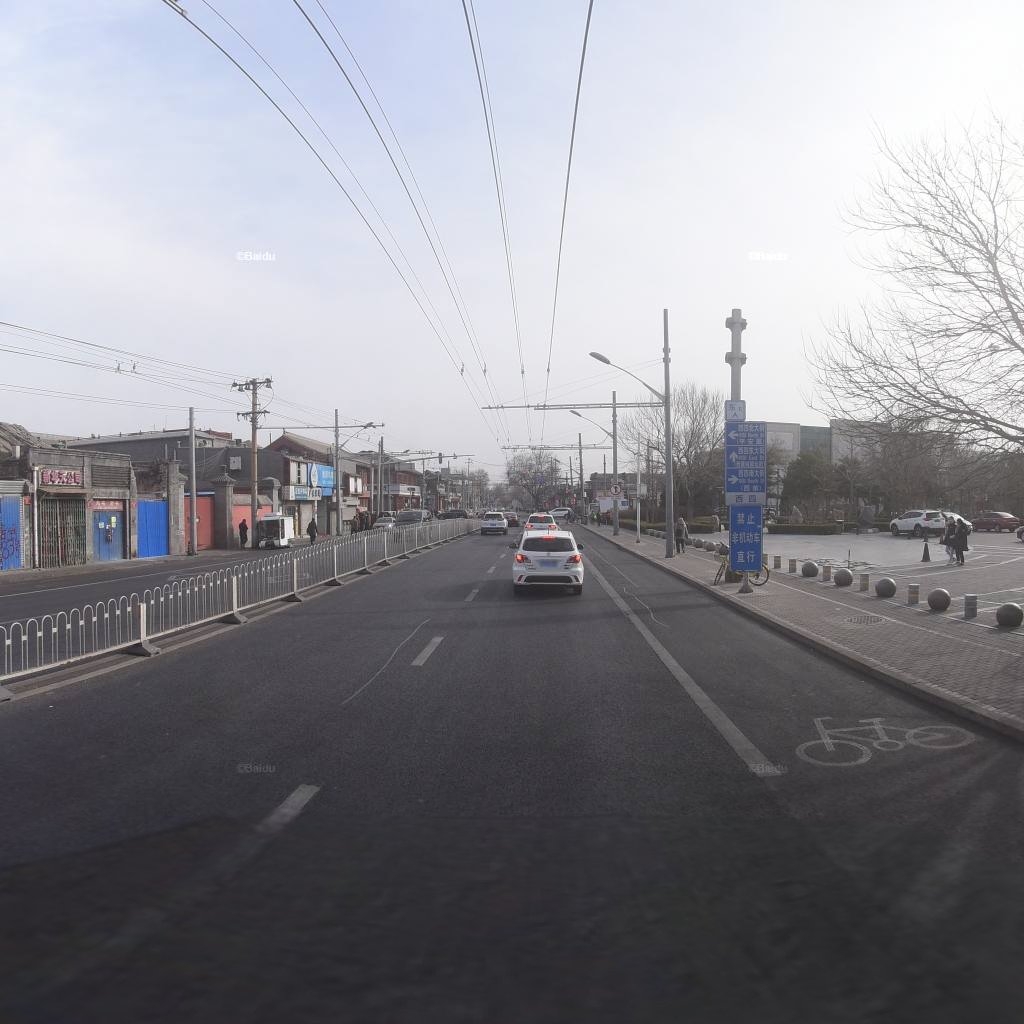
Region: Xicheng
Road damage annotations: longitudinal patch, manhole cover, longitudinal patch, longitudinal patch